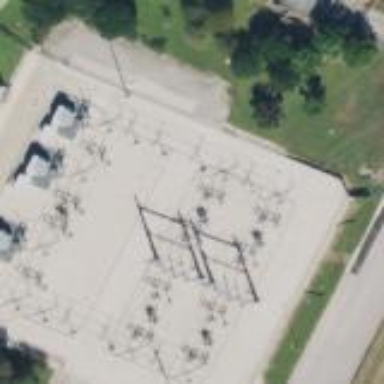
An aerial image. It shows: Industrial substation surrounded by fence.